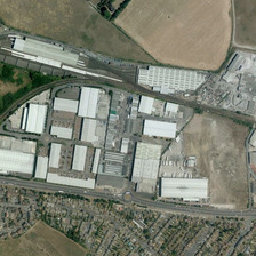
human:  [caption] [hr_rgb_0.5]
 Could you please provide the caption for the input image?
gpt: There is a field, a factory and a residential area, and some roads.

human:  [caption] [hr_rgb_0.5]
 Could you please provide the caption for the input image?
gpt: some white plants in the industrial are next to an winding road .

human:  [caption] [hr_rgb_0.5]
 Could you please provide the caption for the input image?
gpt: There is an agricultural land a factory and a residential area along with some roads.

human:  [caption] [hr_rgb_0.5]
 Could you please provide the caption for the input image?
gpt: There are farmlands and factories and residential areas along with some roads.

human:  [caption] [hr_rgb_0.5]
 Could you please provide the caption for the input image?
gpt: Agricultural, factory and residential areas